Aerial crown-view tile of a tropical tree (Barro Colorado Island, Panama), acquired 20250715:
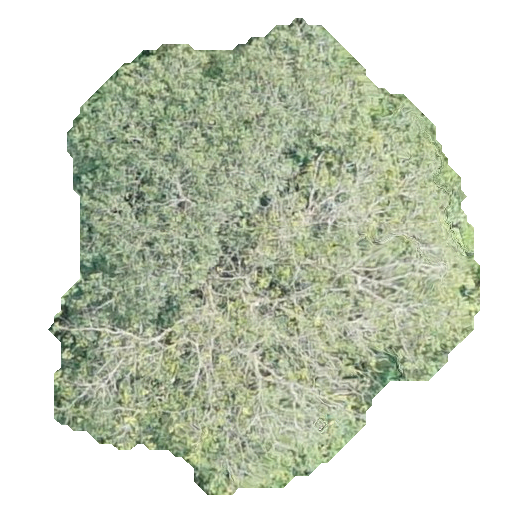
Species: Spondias radlkoferi
GBIF accepted scientific name: Spondias radlkoferi
Crown area: 218.921 m²